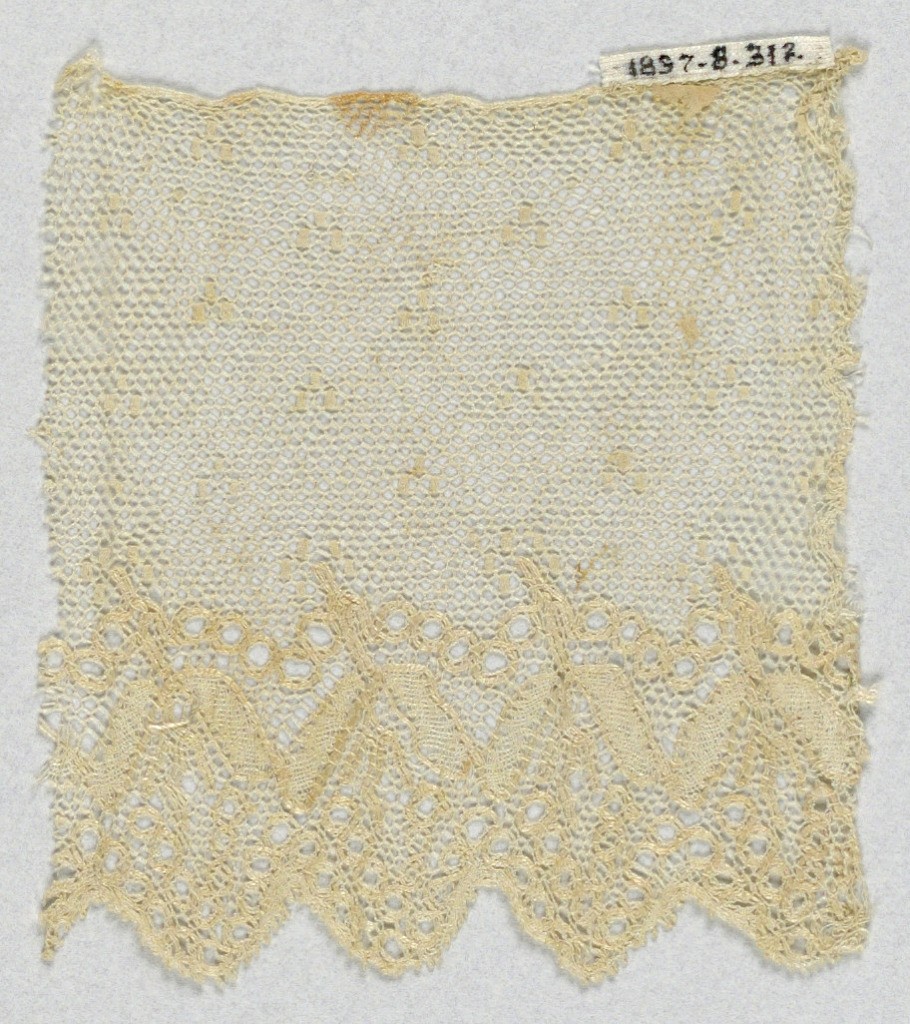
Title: Fragment
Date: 19th century
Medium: Linen Technique: bobbin lace (Lille-style with heavy outlining thread)
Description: Fragment of Lille type bobbin lace.